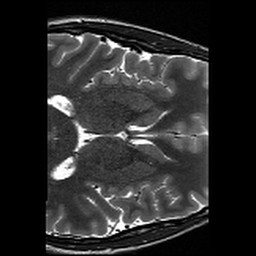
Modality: T2w
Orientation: axial
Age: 26
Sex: female
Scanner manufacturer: siemens
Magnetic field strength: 3 T
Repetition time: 13.15 s
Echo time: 0.082 s